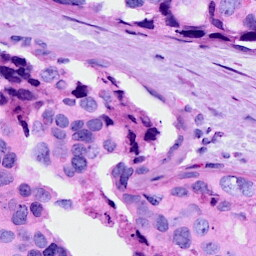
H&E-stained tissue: Breast